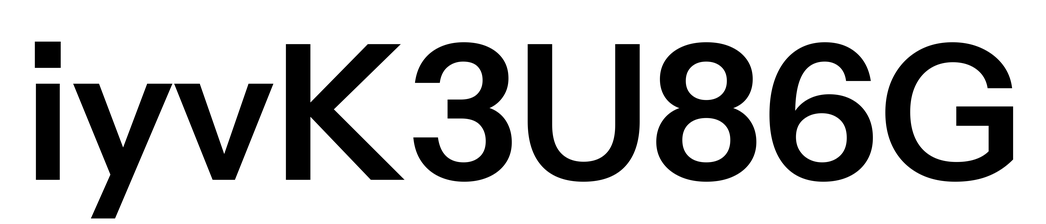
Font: InstrumentSans_SemiBold